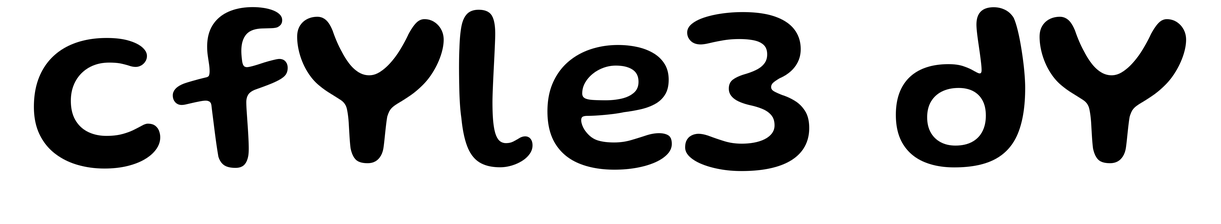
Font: Gluten_Medium